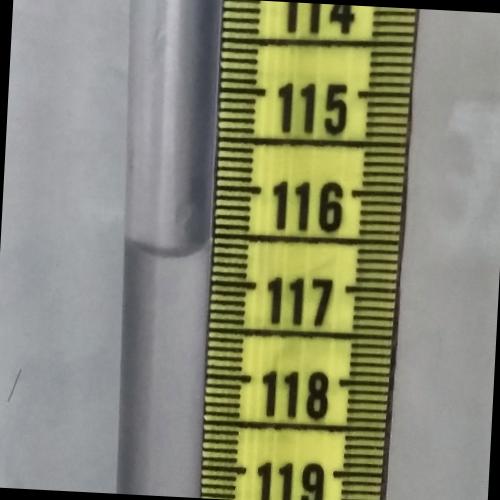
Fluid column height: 116.7 cm